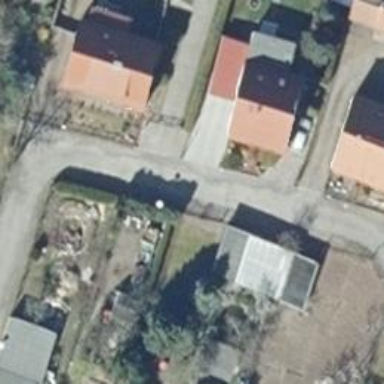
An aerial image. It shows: Smoothly paved residential road.